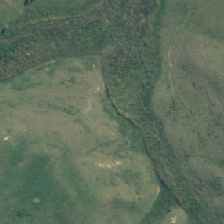
Land cover: herbaceous_freshwater_vege